Interaction volume radius: 10 \u00c5
Interaction volume height: 30 \u00c5
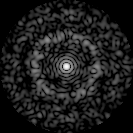
Disorder parameter: 0.8312